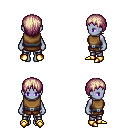
a pixel art fantasy rpg character, female body template, dark elf, purple skin, leather chest armor, metal pants, white blonde plain hairstyle, gold boots, four views (front, back, left, right), 2x2 character sprite sheet, small pixel art, hard edges, no anti-aliasing